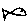
Label: fish